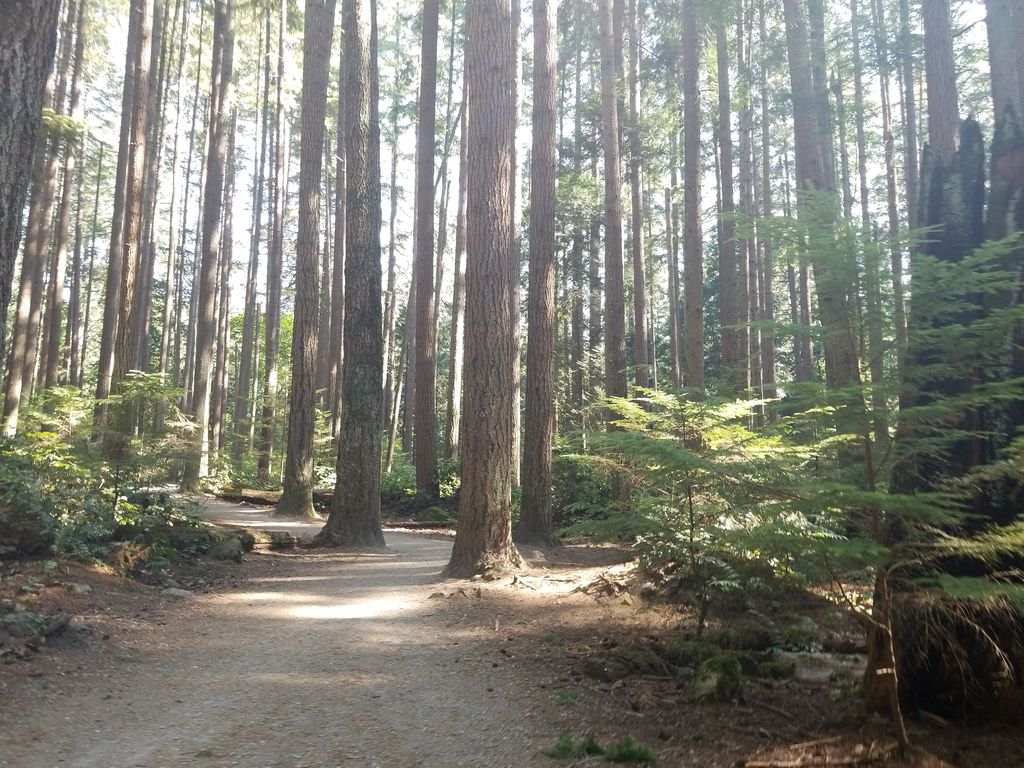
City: vancouver